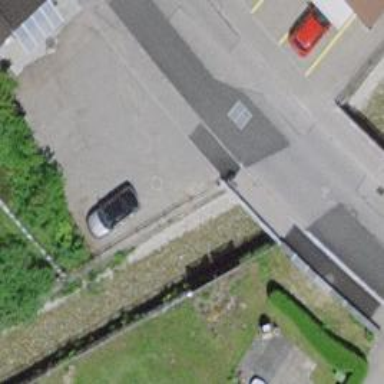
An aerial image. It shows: Sidewalk bridge over footway road.